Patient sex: M
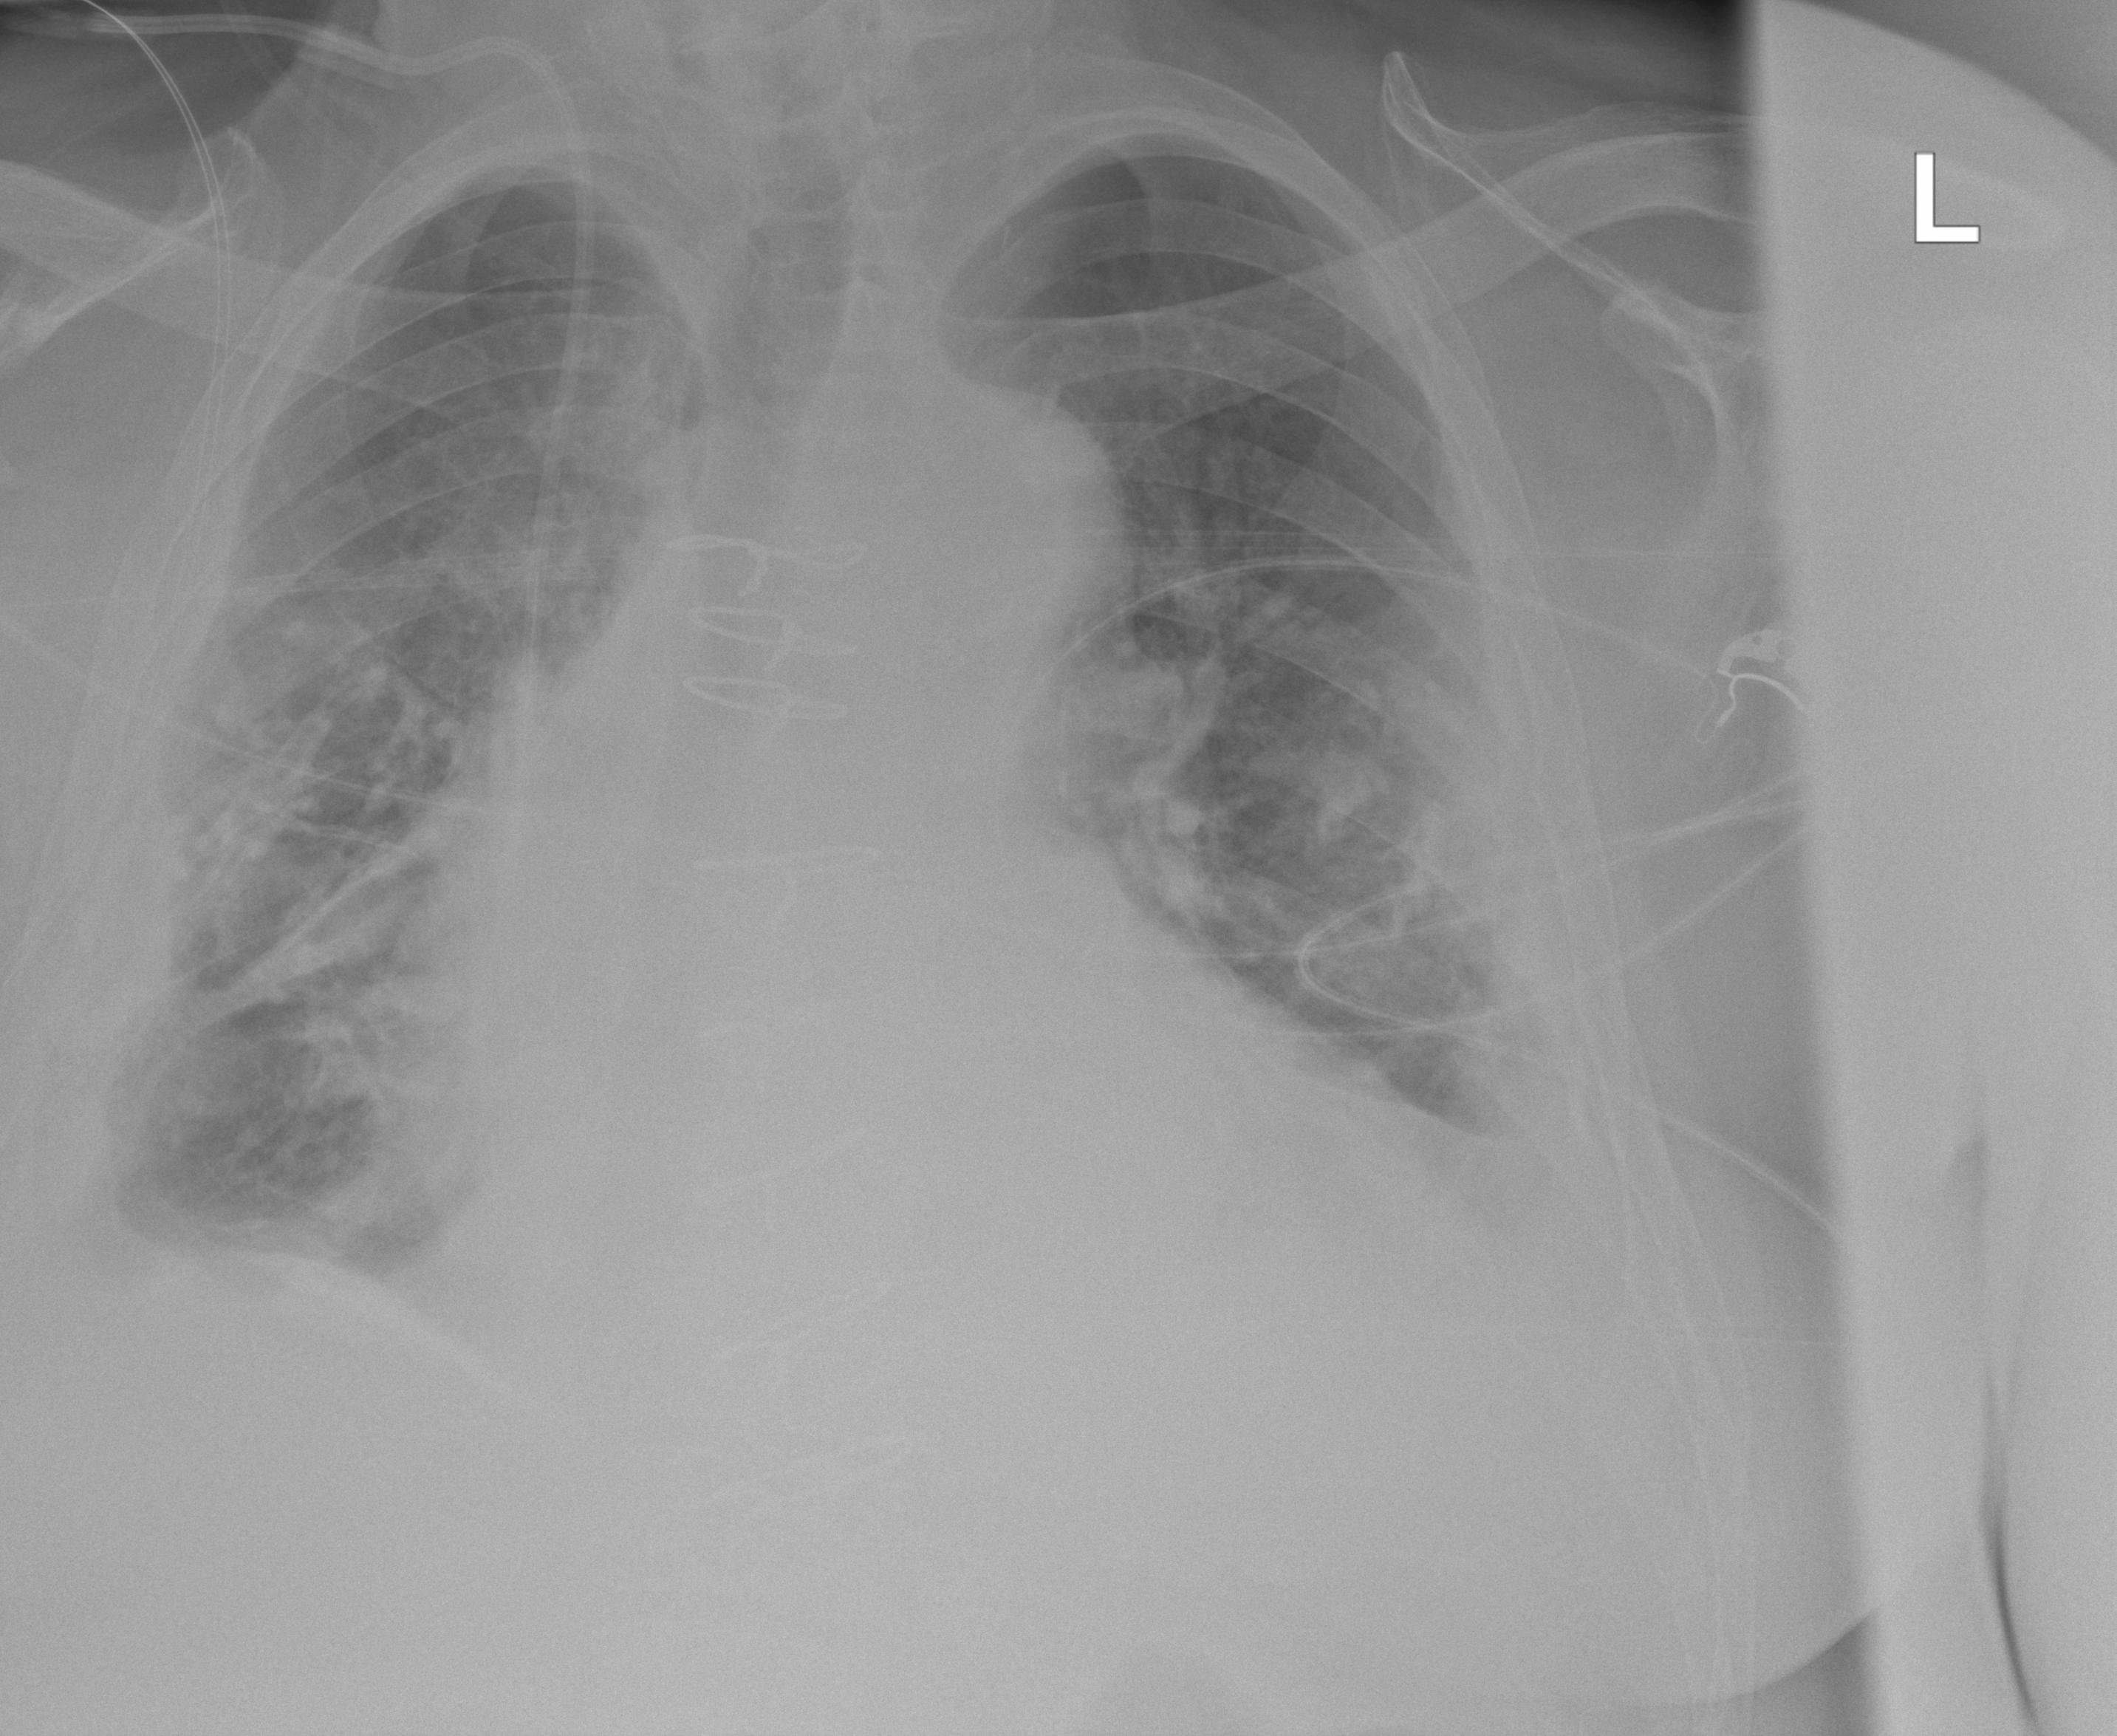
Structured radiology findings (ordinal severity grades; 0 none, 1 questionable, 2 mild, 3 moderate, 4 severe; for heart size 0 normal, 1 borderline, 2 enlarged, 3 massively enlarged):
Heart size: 2
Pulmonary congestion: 2
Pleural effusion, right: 2
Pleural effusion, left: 2
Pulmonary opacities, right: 1
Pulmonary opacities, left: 2
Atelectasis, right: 2
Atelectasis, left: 2